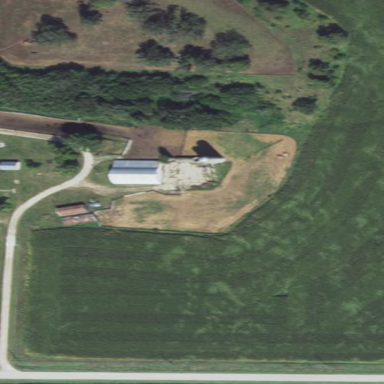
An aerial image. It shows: Farmyard area.